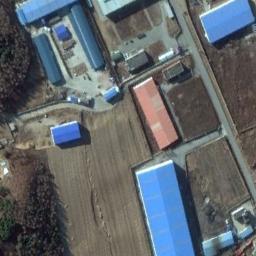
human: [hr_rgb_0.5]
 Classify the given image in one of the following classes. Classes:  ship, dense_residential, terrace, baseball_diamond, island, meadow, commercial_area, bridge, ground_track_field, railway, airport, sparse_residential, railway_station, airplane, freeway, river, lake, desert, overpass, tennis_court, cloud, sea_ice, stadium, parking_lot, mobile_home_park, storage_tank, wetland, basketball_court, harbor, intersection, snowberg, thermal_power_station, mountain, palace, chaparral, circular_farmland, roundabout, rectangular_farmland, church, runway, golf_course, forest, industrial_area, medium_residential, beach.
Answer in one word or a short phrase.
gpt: industrial_area